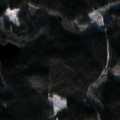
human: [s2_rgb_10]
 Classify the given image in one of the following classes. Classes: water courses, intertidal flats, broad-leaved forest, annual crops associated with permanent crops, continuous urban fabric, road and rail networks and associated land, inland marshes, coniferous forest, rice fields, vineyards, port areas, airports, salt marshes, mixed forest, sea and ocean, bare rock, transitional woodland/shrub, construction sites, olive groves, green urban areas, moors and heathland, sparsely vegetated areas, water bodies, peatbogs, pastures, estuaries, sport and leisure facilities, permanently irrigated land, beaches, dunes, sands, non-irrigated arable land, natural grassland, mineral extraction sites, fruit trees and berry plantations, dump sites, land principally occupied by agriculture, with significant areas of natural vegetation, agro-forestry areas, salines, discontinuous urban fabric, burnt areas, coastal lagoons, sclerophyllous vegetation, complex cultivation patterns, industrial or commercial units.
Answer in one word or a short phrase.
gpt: coniferous forest, mixed forest